Question: I use <URL>? And as a result remove 4MB of .so "card.io" libs files? I cannot find any information on that neither on the official PayPal site nor Google.

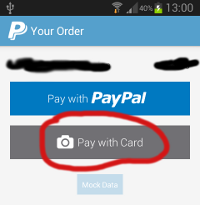
Answer: As Jeff Brateman commented, there is a <URL> on this matter:
> Future payments does not require card.io card scanning, so it is safe to remove the camera scanner libraries by removing the following folders within the 'lib' directory: 'armeabi', 'armeabi-v7a', 'mips', and 'x86'.Single Payments can be configured to accept credit cards through manual entry, but without card scanning. To do so, remove the same libs above, and remove 'android.permission.CAMERA' and 'android.permission.VIBRATE' permissions from 'AndroidManifest.xml'. If you wish to disable credit card support altogether, follow the above steps to reduce the permissions and sdk footprint, and add the following to the 'PayPalConfiguration' initialization:'config.acceptCreditCards(false);'